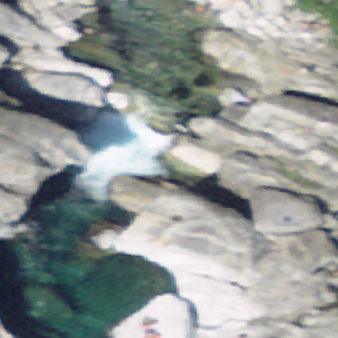
Label: bouldering_area